Aerial crown-view tile of a tropical tree (Barro Colorado Island, Panama), acquired 20250124:
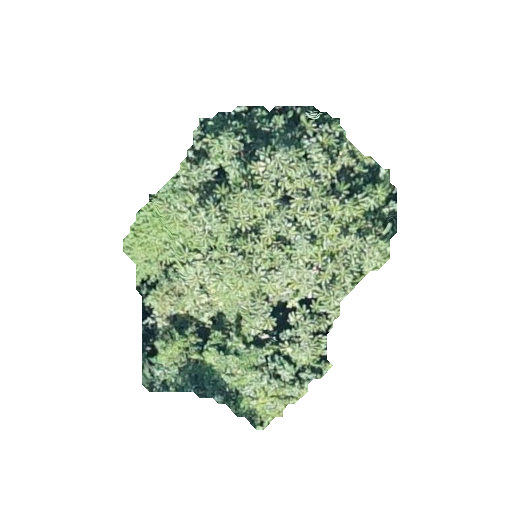
Species: Cecropia insignis
GBIF accepted scientific name: Cecropia insignis
Crown area: 88.566 m²